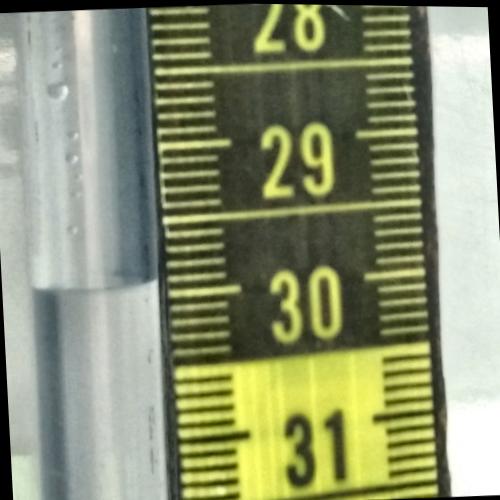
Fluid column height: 29.9 cm